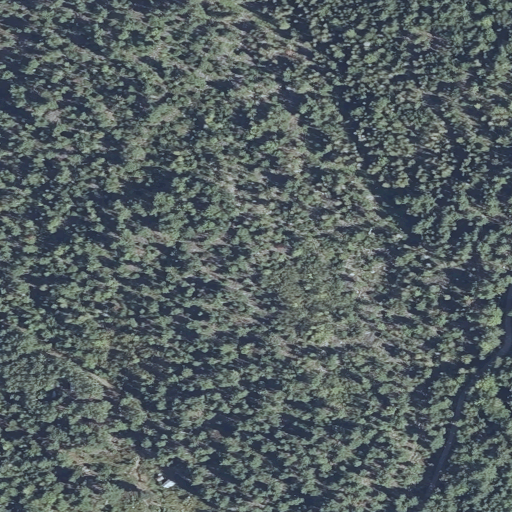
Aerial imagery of mountain in Maine named Chandler Parker Mountain containing shrub, evergreen forest, mixed forest, and grassland